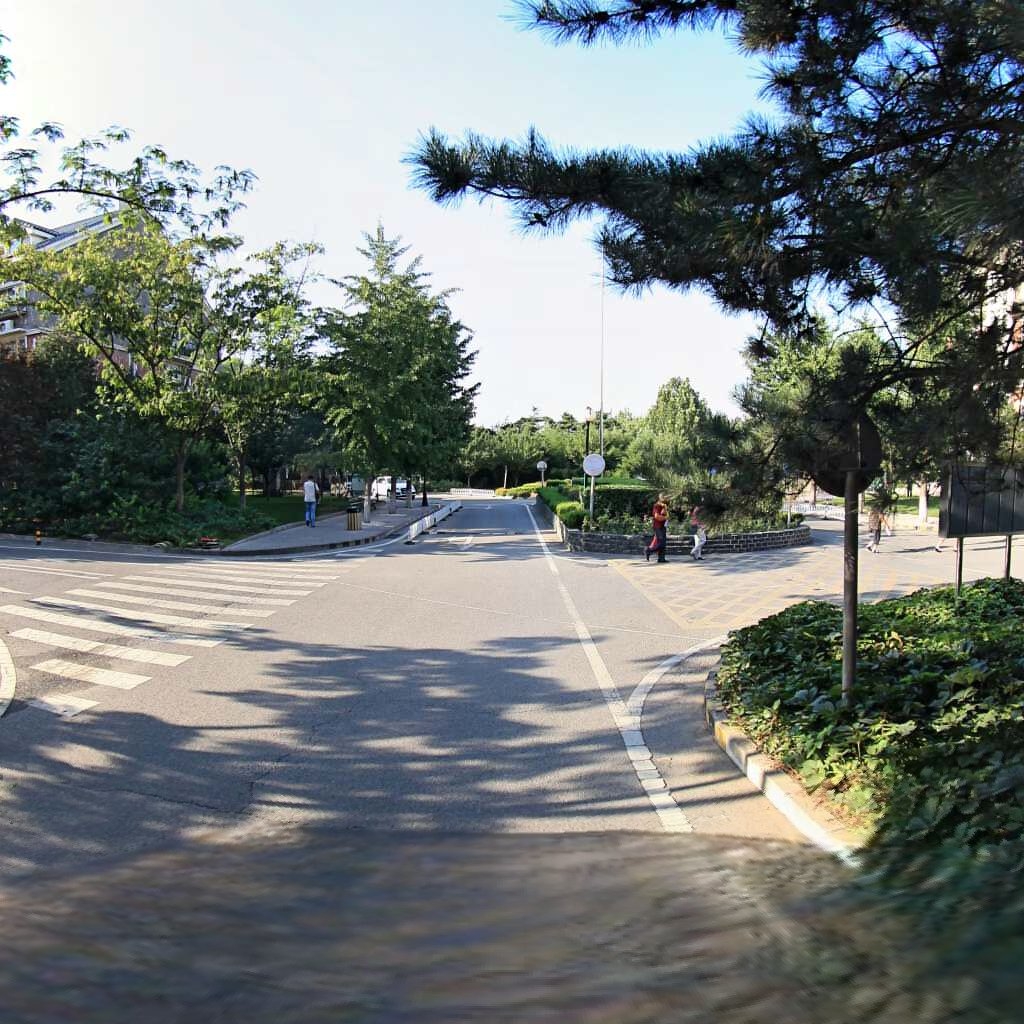
Region: Haidian
Road damage annotations: longitudinal crack, transverse crack, transverse crack